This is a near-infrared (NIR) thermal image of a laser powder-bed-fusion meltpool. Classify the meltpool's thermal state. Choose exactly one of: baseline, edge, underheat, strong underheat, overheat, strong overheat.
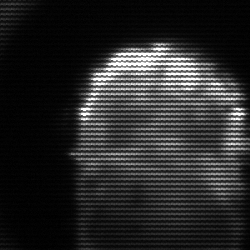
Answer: baseline